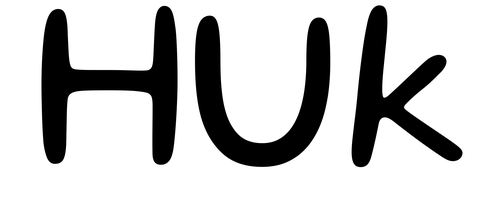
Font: Gluten_Light